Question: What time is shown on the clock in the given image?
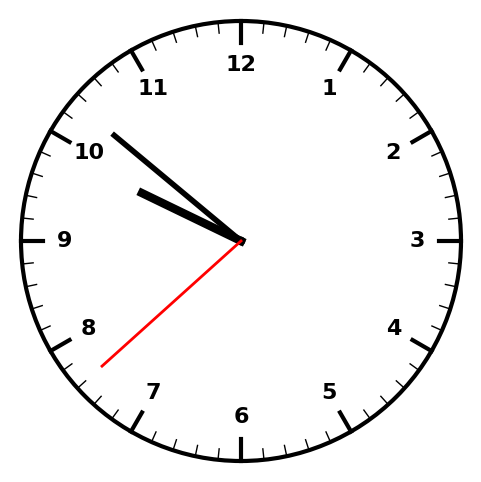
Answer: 09:51:38